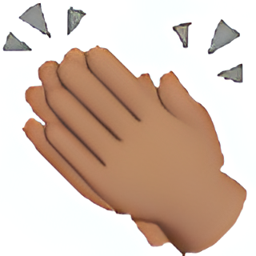
Name: clapping hands sign
Emoji: 👏🏽
Group: People & Body
Sub-group: hands